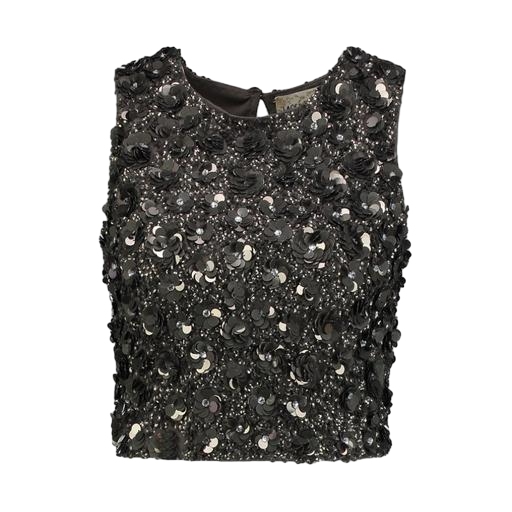
black embellished crop top, black embellished cropped top, embellished crop top co, white background